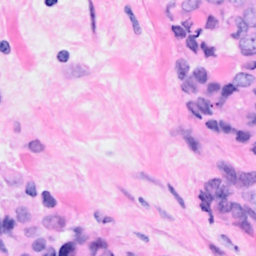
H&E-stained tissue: Breast